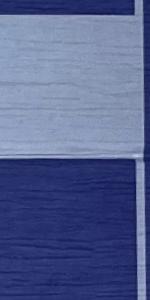
Label: Empty